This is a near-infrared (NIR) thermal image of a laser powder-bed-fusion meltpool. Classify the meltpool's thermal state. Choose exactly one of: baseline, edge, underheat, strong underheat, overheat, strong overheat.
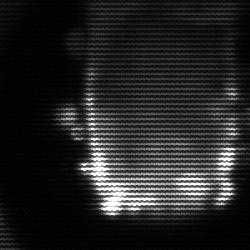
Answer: baseline